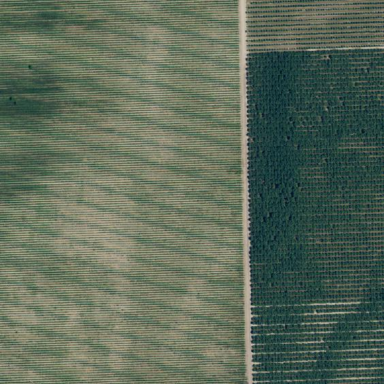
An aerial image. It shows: Vineyard.